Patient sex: M
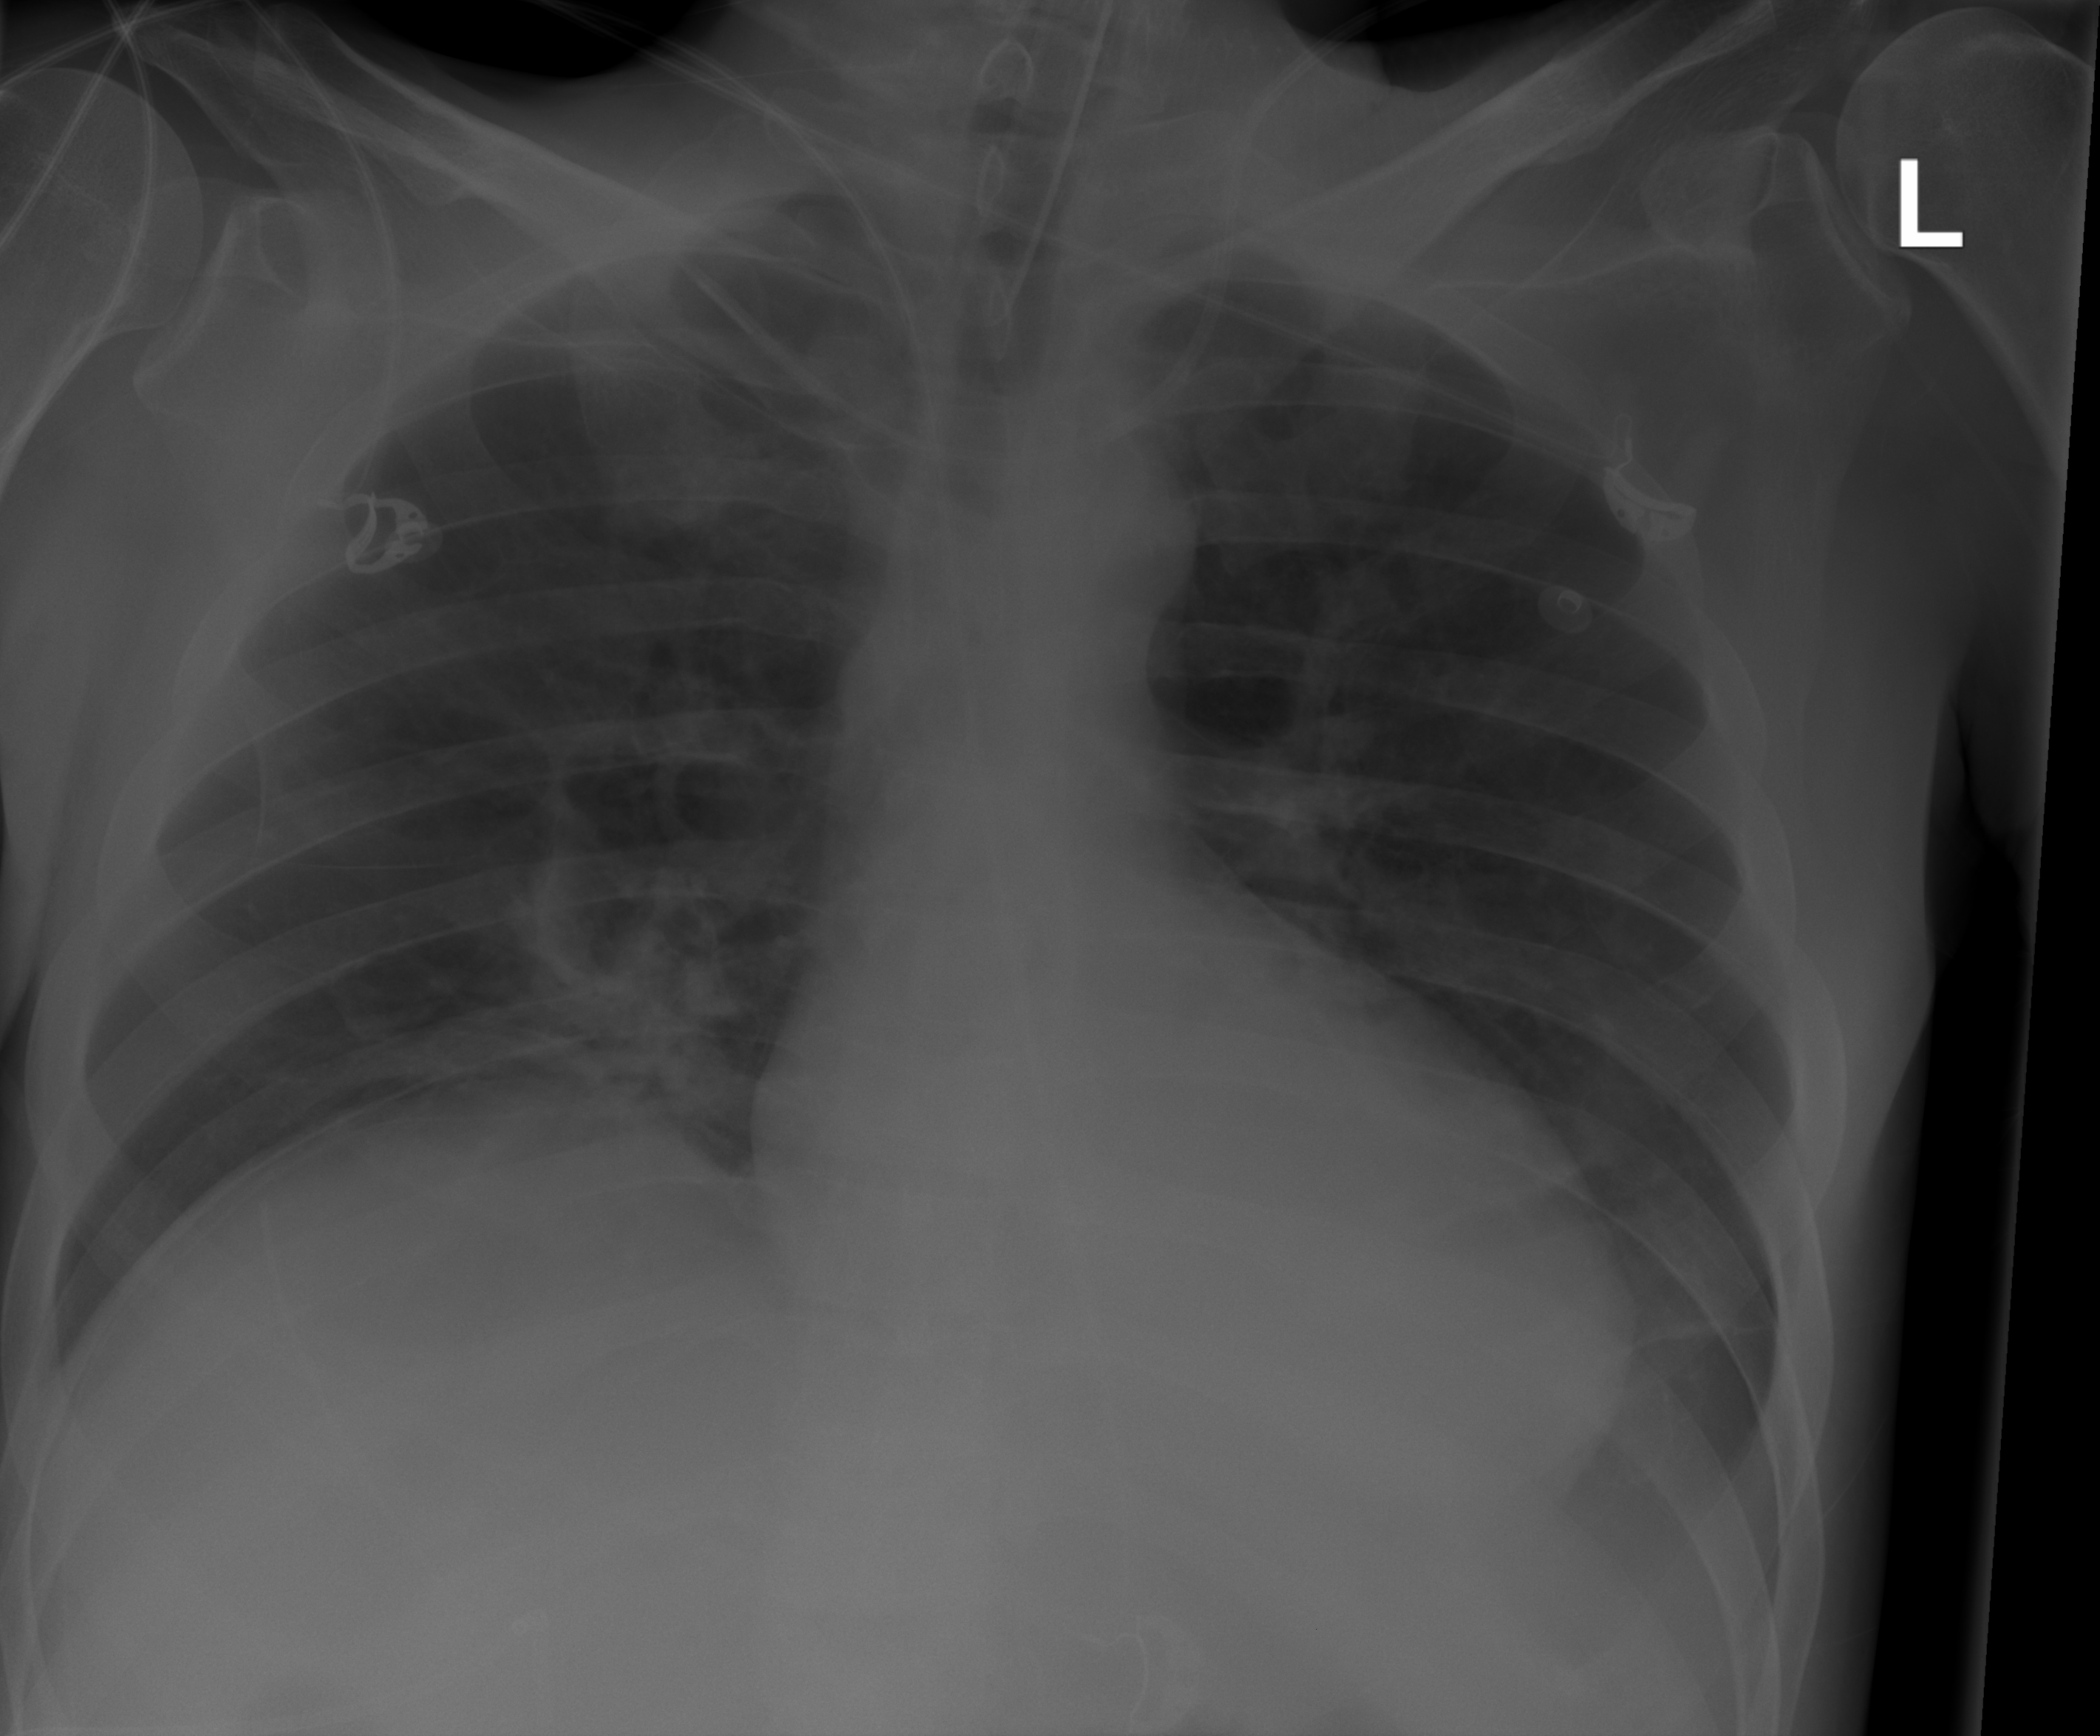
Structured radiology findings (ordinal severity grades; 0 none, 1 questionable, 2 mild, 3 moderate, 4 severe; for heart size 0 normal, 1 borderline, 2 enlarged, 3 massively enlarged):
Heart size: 2
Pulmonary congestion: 0
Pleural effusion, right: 2
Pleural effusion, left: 2
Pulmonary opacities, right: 2
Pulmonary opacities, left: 0
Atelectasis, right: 2
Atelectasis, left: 2